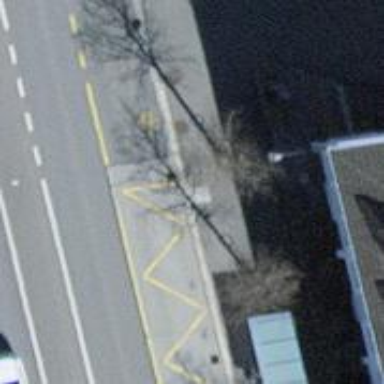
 serving as platform for public transportation."